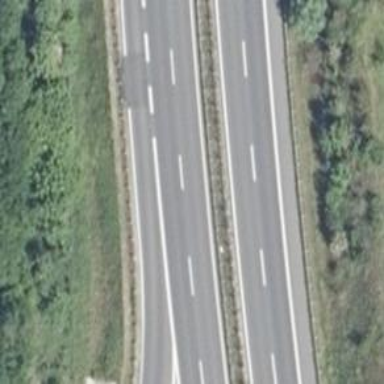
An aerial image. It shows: Motorway junction.